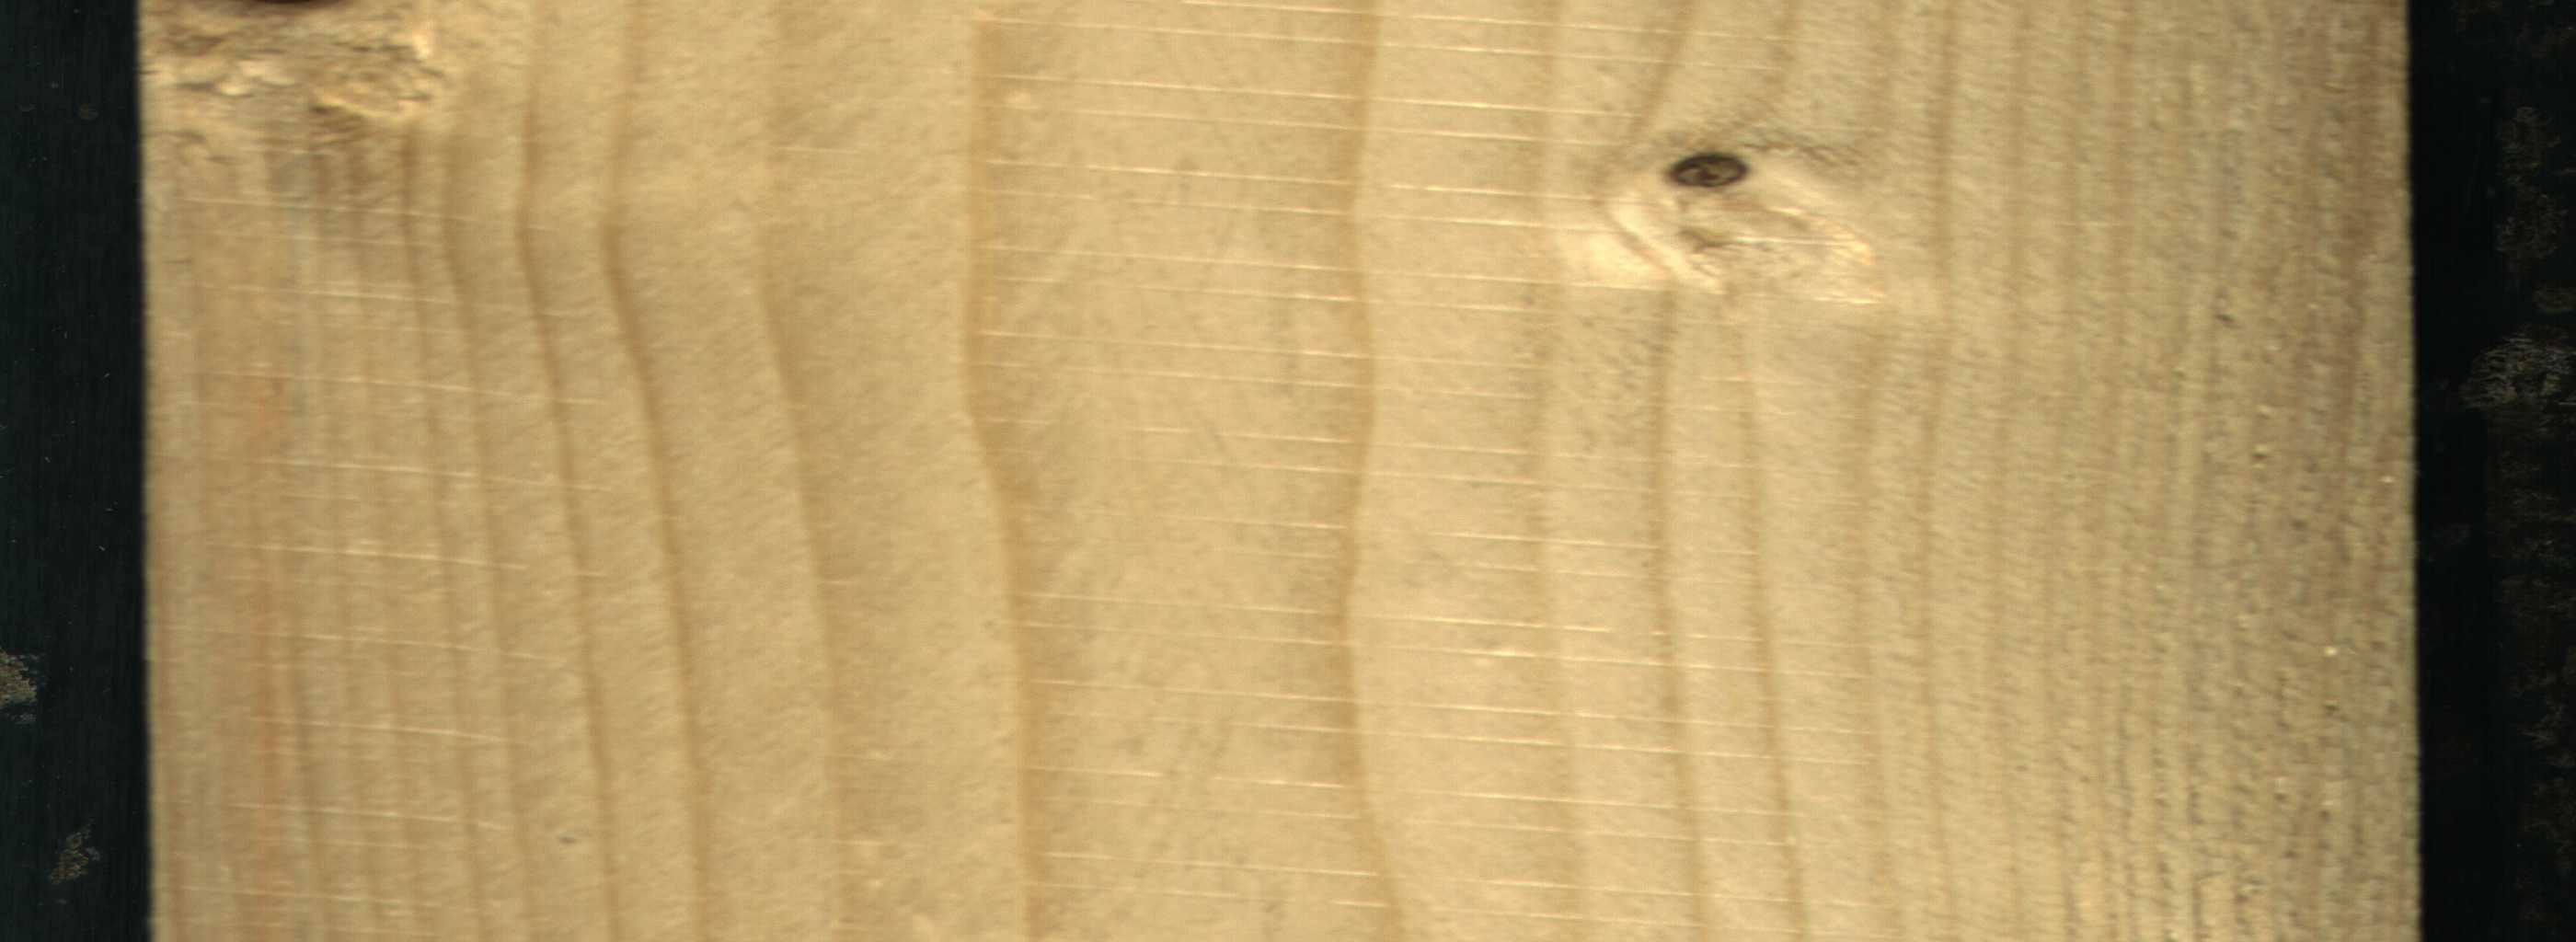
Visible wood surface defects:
Dead_Knot